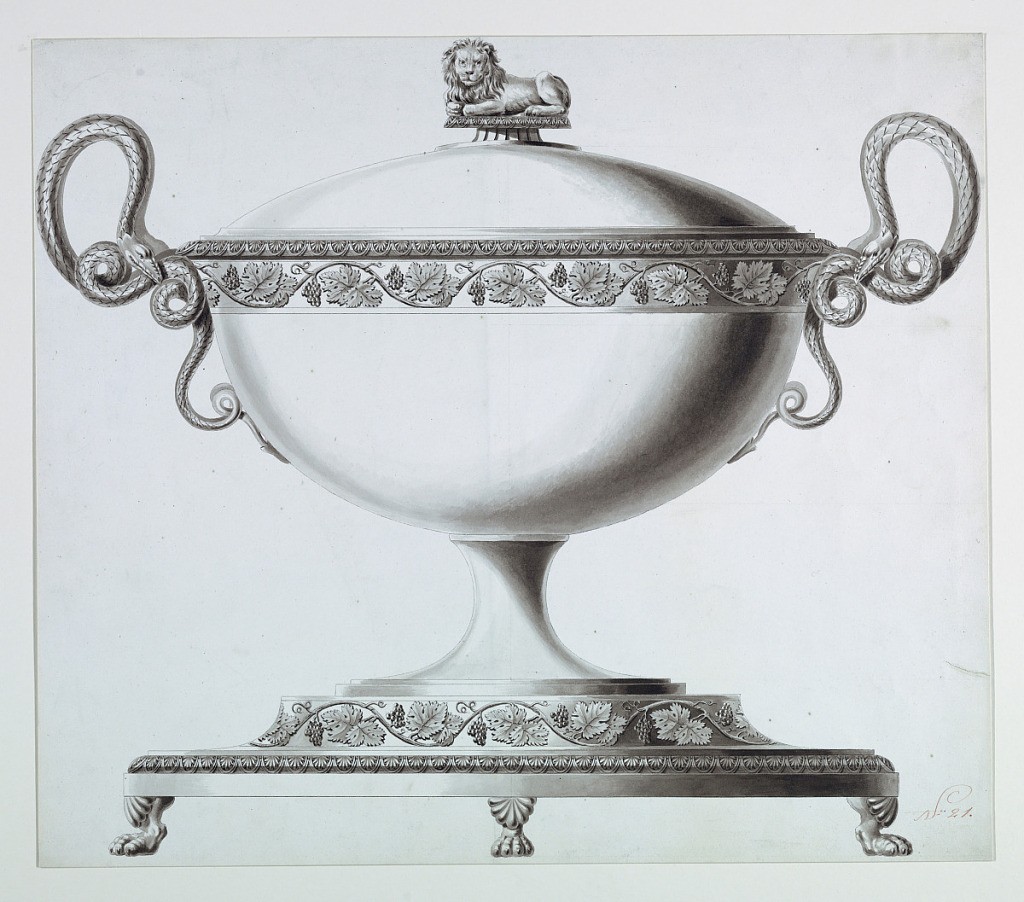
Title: Design for a Tureen
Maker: Joseph Anton Seethaler II, German, 1799–1868
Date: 1825–1835
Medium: Pen and ink, brush and wash on paper
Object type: Drawing
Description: The vessel is banded with a grapevine meander. The finial is in the form of a crouching lion, and coiled snakes, form the handles. The base rests on paw feet and is encircled iwth a similar grapevine meander band. Lower right (in red ink): "No. 21."